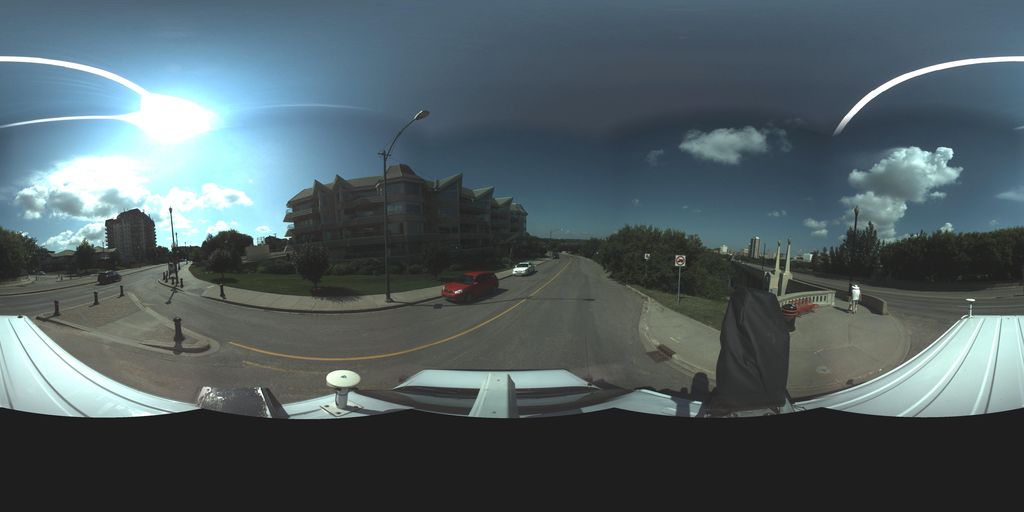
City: saskatoon